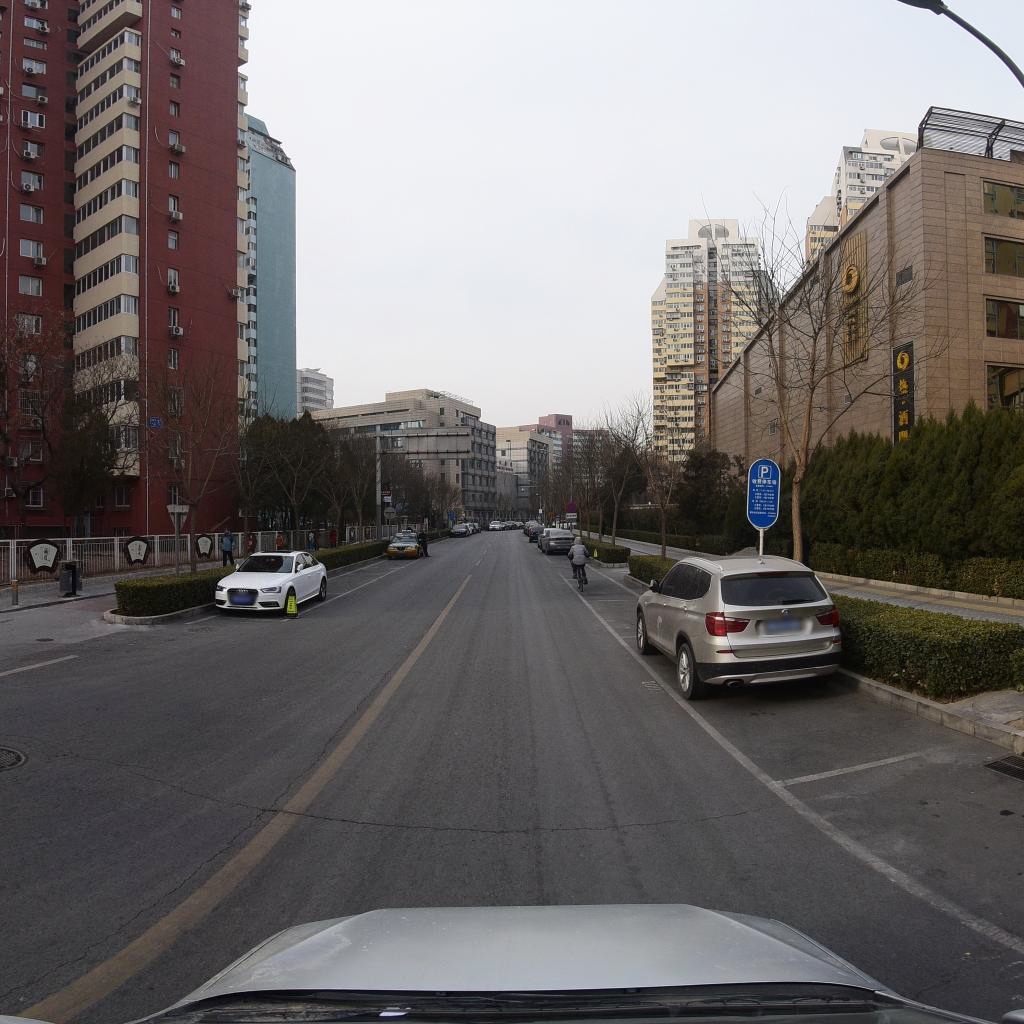
Region: Fengtai
Road damage annotations: transverse crack, longitudinal crack, transverse crack, manhole cover